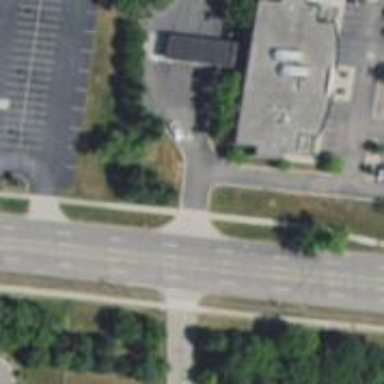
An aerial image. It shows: Unmarked crossing on footway.